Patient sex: M
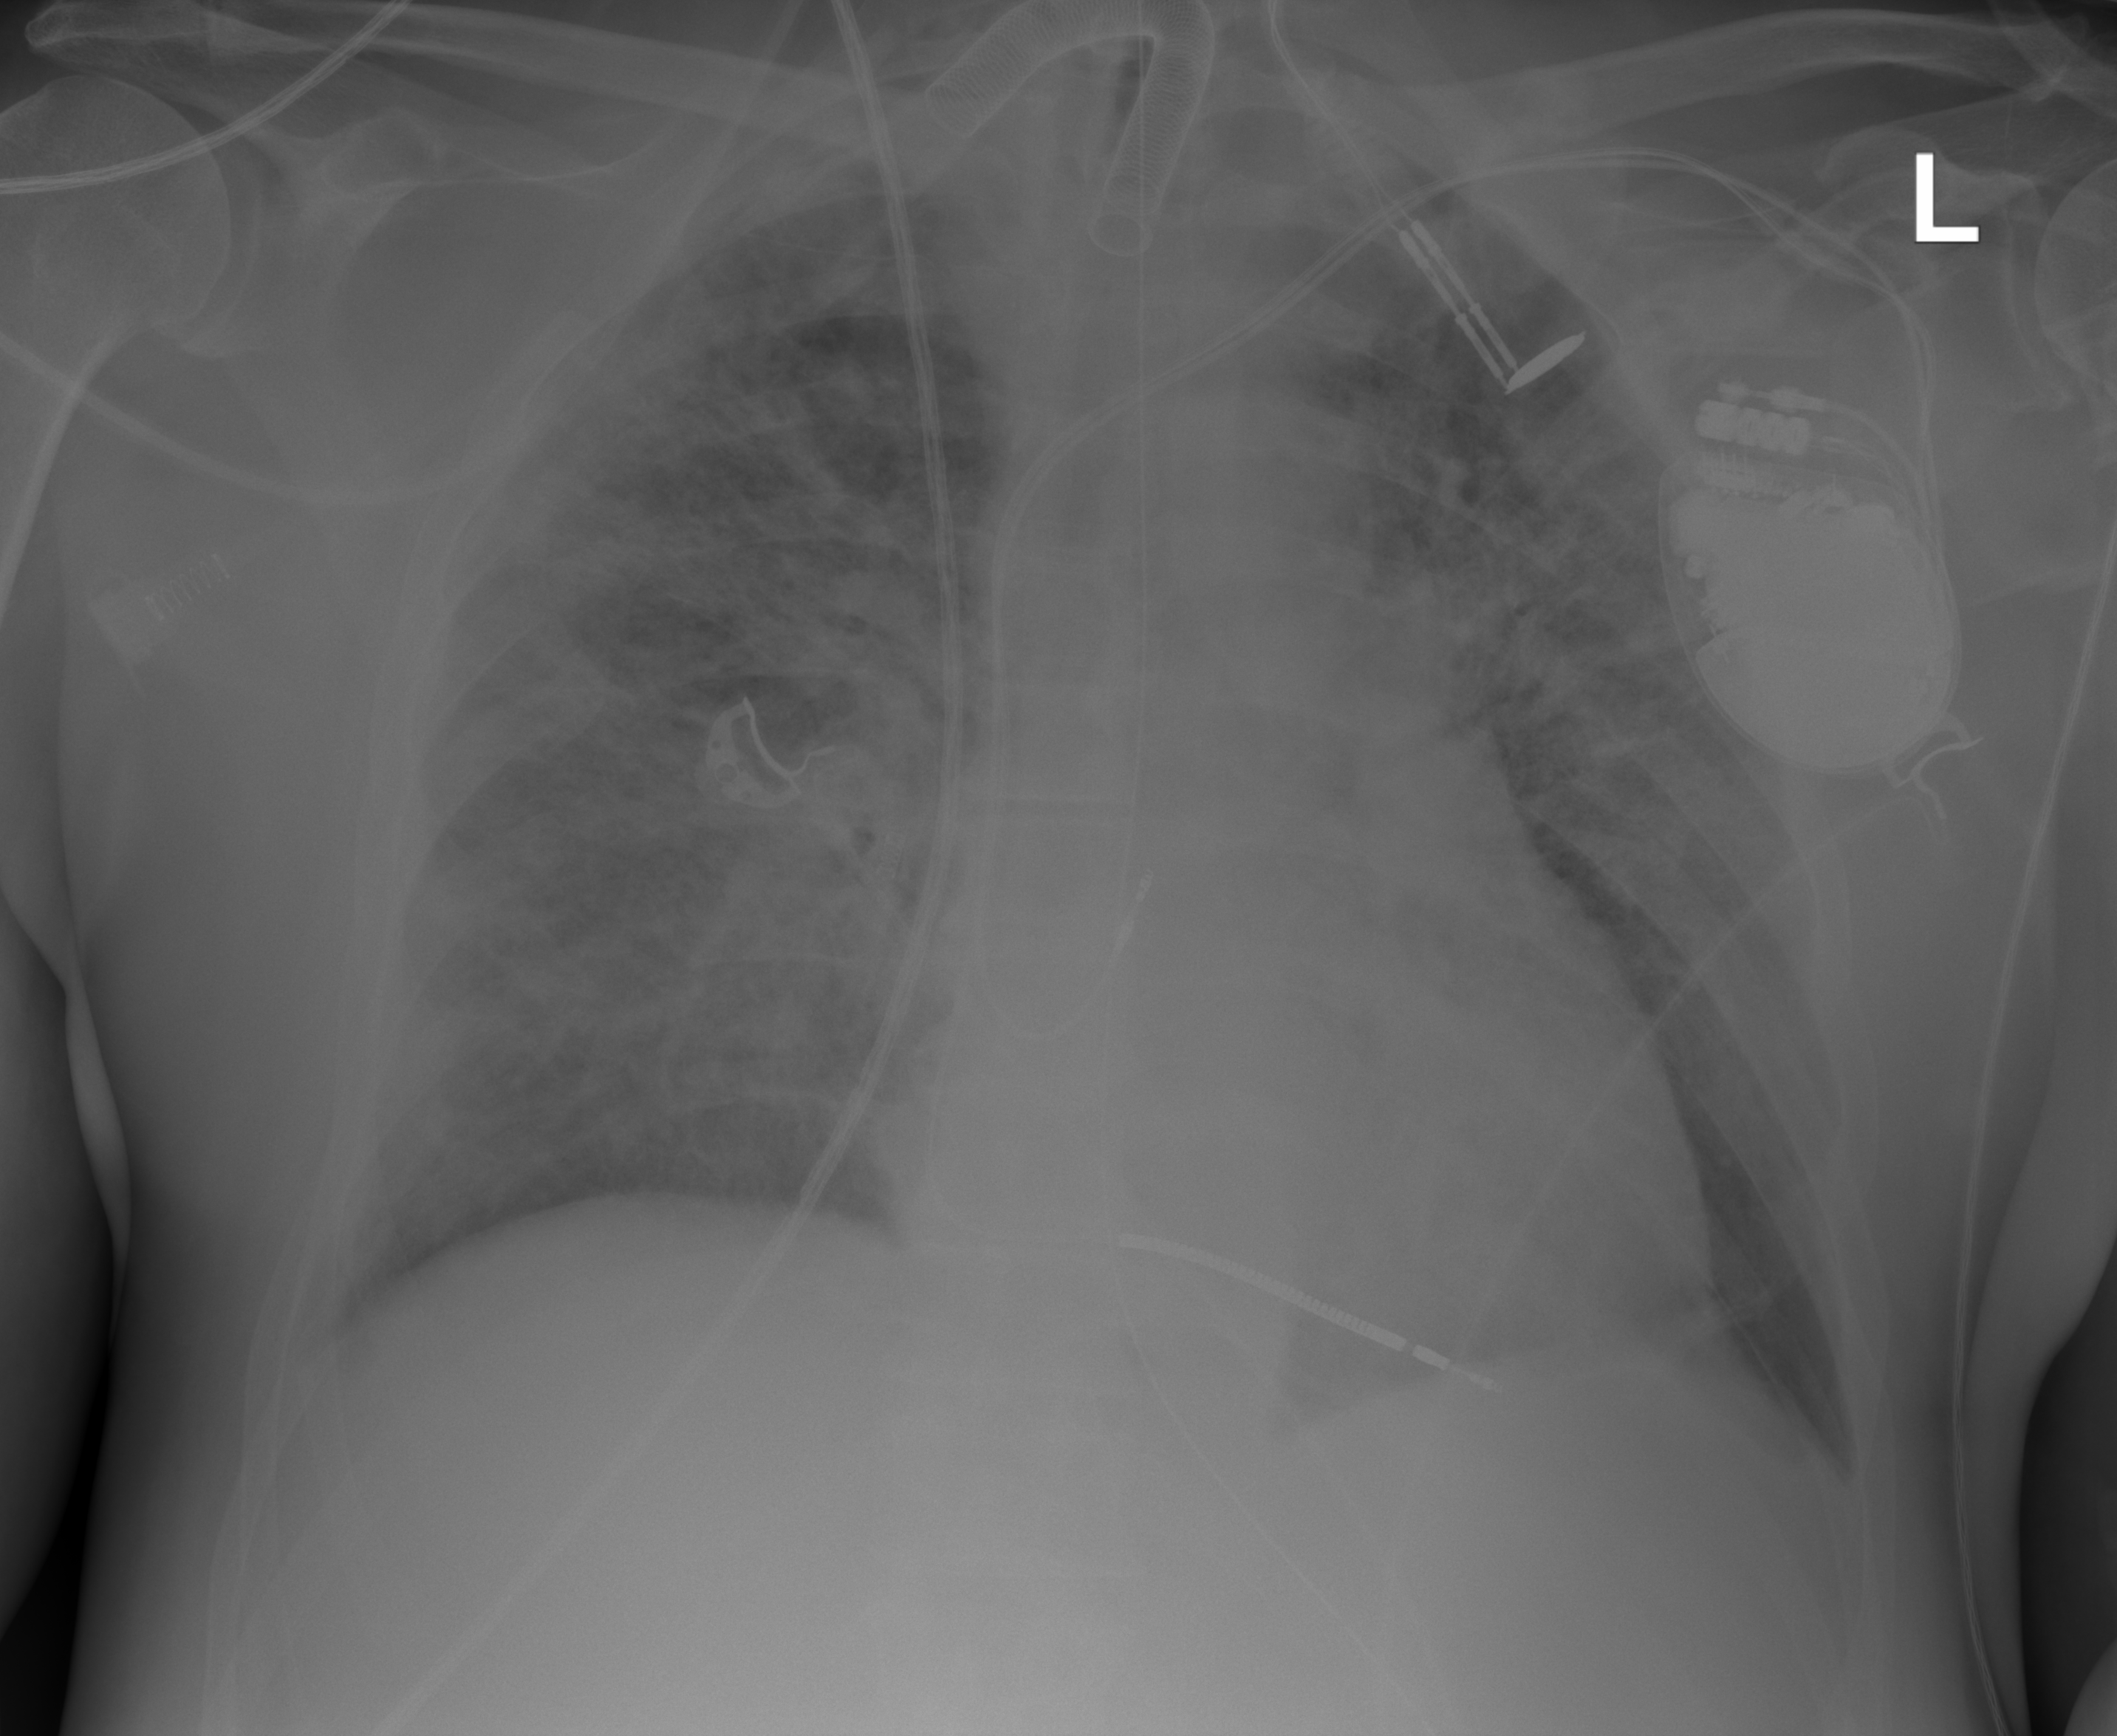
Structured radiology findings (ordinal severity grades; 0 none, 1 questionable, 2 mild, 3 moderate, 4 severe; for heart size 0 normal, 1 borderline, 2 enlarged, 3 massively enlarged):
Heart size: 1
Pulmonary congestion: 2
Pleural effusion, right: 0
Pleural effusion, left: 0
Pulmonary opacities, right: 3
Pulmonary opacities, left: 3
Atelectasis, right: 2
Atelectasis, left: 2